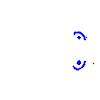
Particle: electron